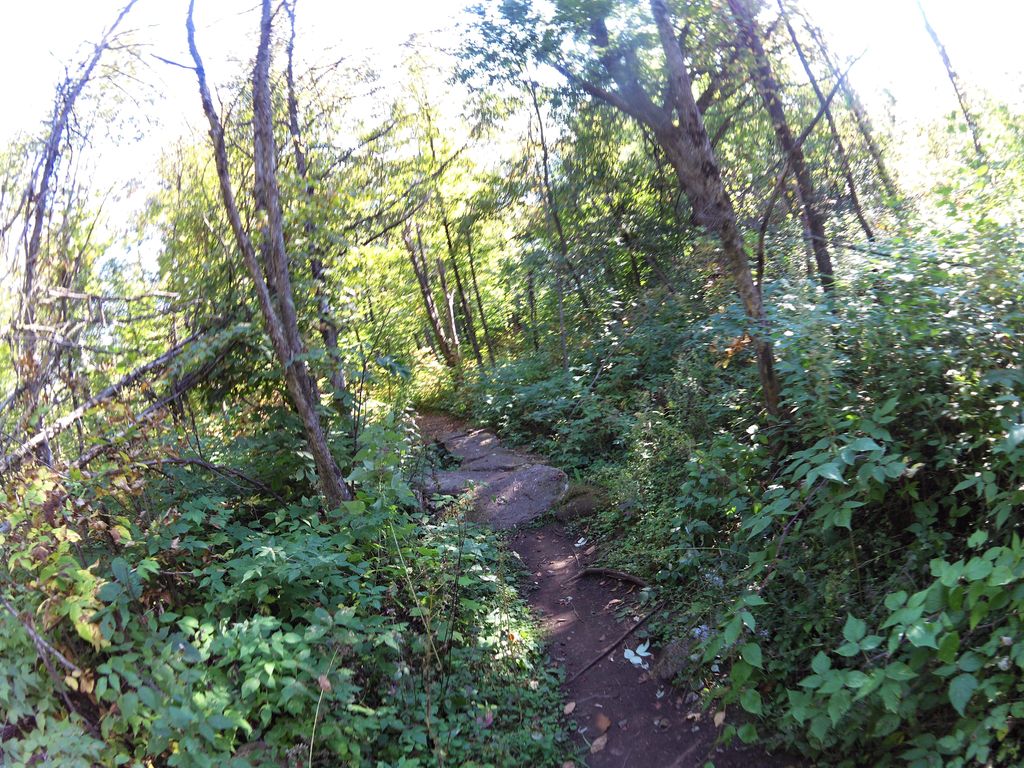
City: ottawa-gatineau